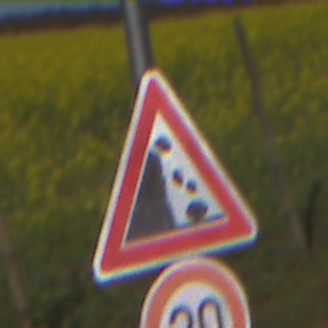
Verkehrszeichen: SteinschlagLinks
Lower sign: Geschwindigkeit20
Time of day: MorningAfternoon
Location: Outdoor (RoadRail)
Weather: Clear
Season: NotSpecified
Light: Natural